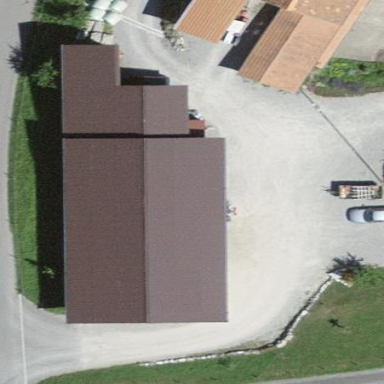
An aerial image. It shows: Shed building.